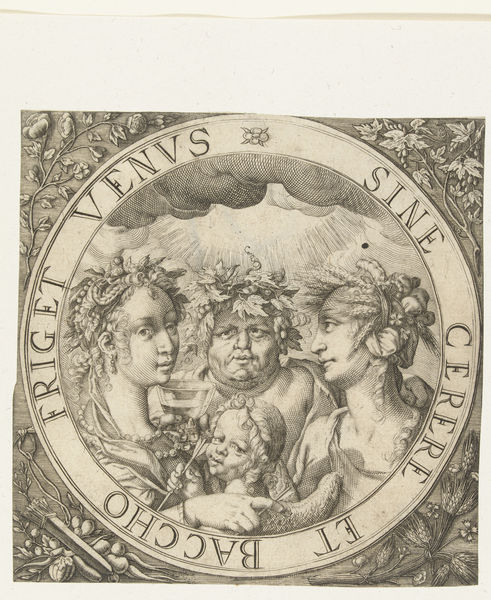
Titel: Venus, Amor, Bacchus en Ceres
Künstler: Bartholomeus Willemsz. Dolendo
Standort: Amsterdam
Institution: Rijksmuseum
Schlagwörter: mann, wolken, frauen, braun, frau, zeichnung, ornament, sonne, kind, pflanze, rund, engel, früchte, putto, trauben, getreide, ähre, grafik, wein, vier, druck, stich, kupfer, kranz, ranke, schein, götter, bacchus, venus, ähren, kupferstich, genuss, armor, latein, jahreszeiten, dyonisos, puttp